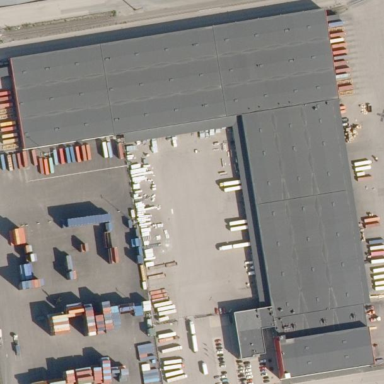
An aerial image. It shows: Logistics building.